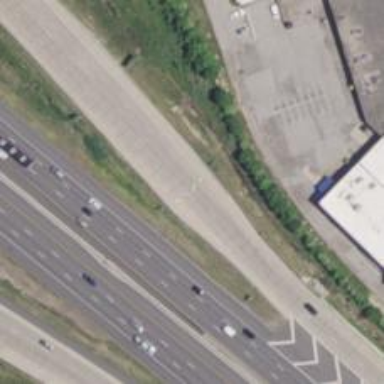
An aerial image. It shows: Motorway offramp with embankment.